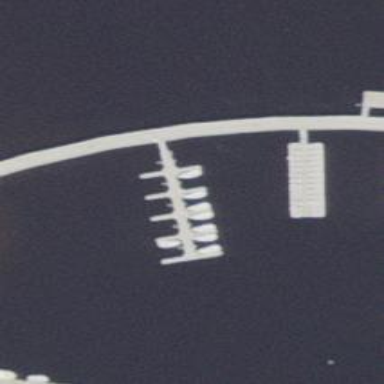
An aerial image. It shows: Man-made pier.